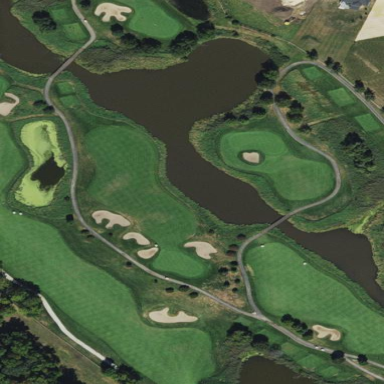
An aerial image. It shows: Pond serving as water hazard on golf course.